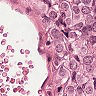
Metastatic tissue present: yes